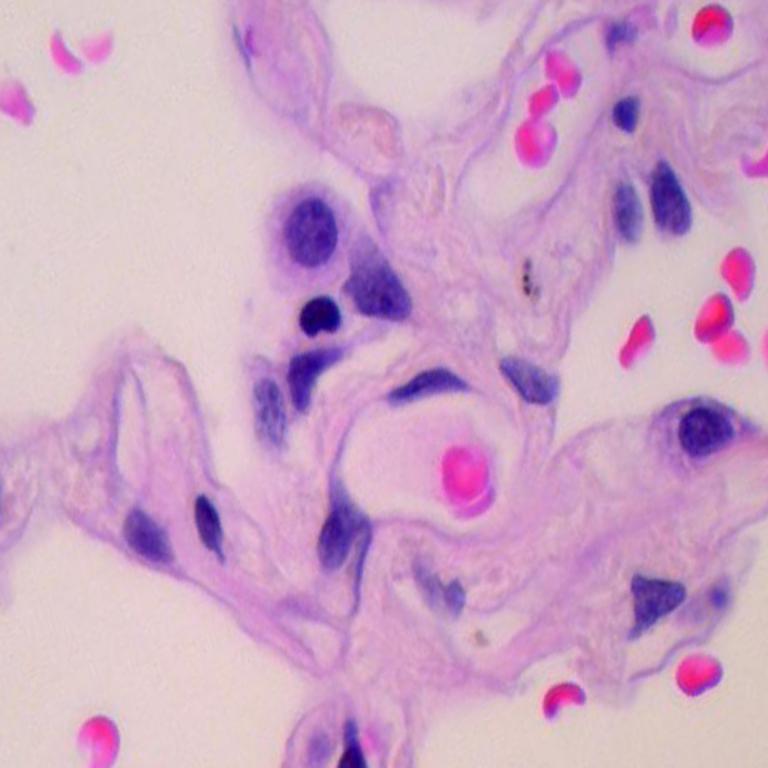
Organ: lung
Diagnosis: benign